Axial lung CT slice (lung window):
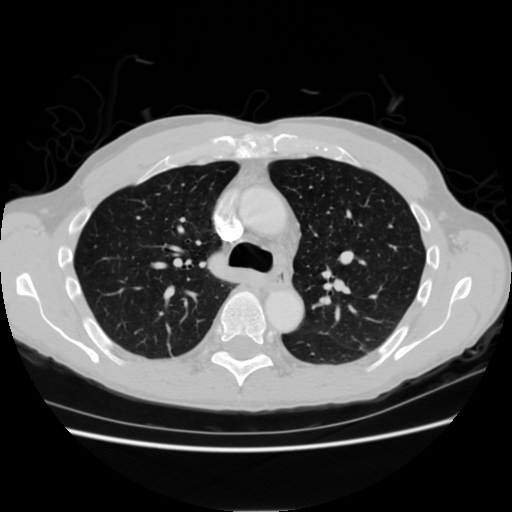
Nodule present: no